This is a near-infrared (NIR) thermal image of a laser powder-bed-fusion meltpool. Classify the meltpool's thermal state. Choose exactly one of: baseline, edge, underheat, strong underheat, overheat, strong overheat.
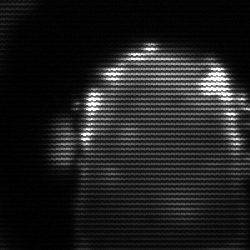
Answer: baseline